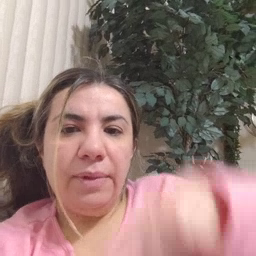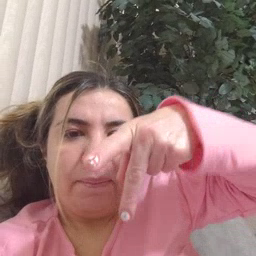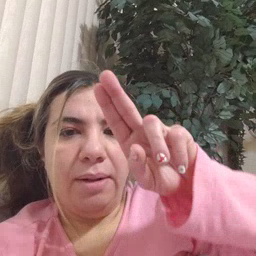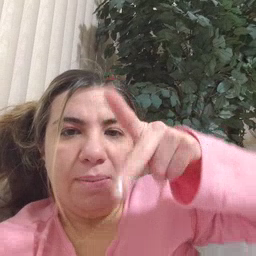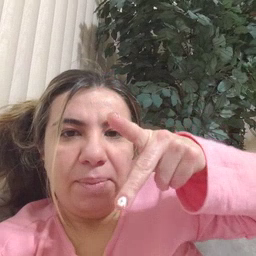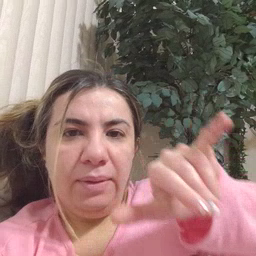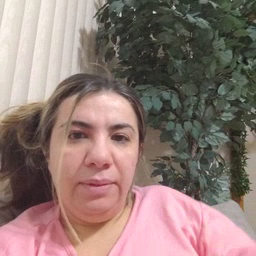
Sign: puppy